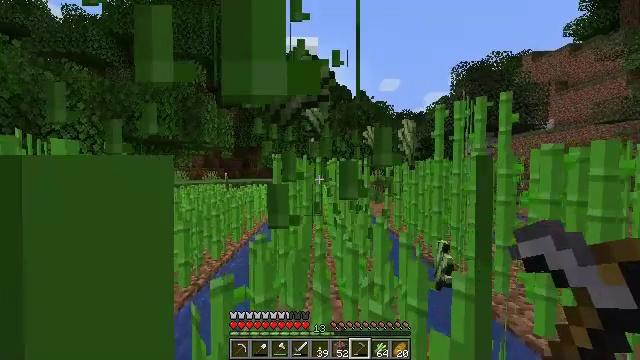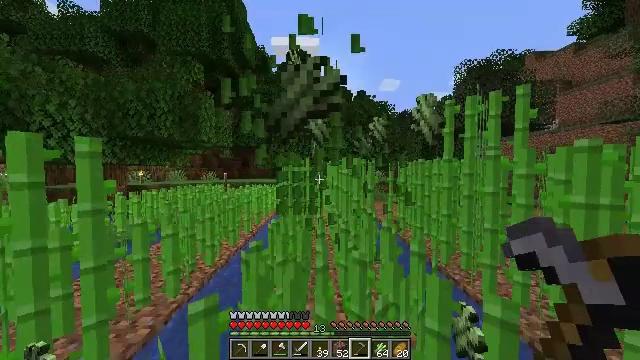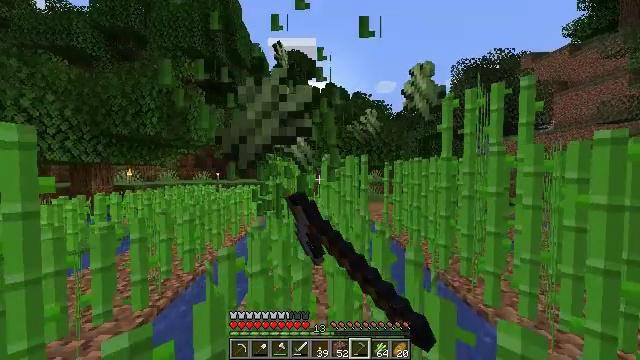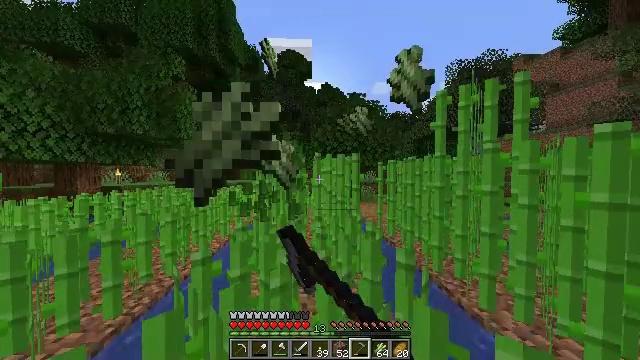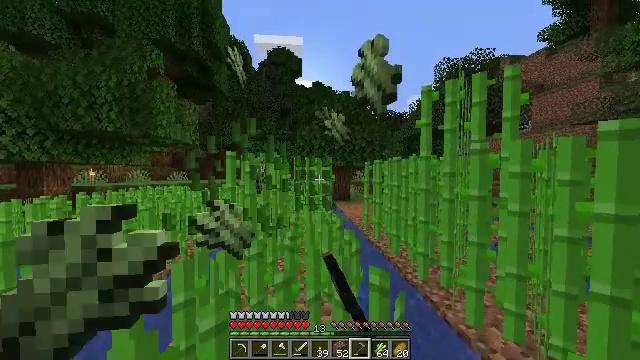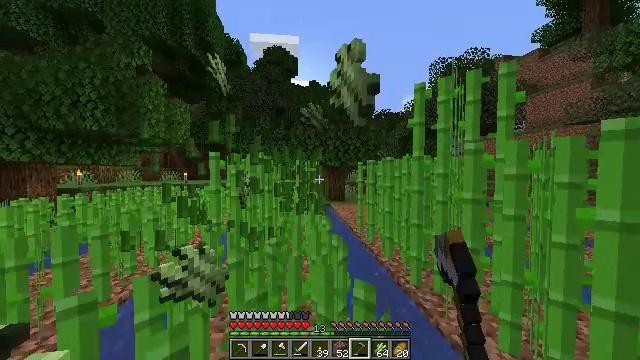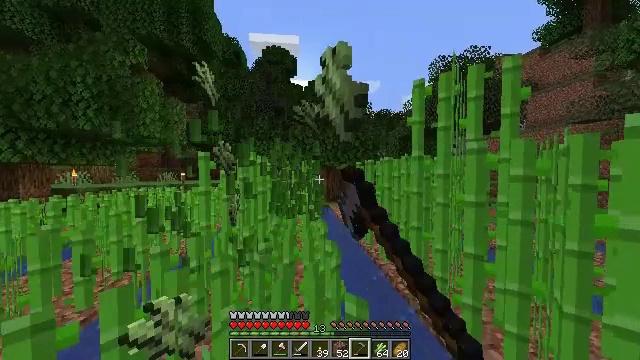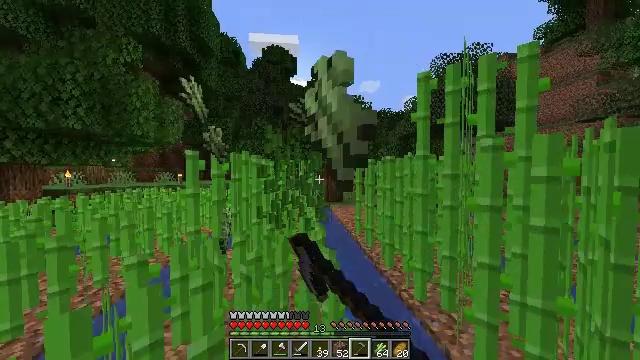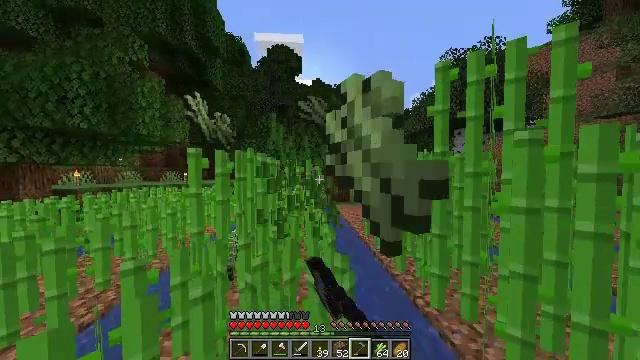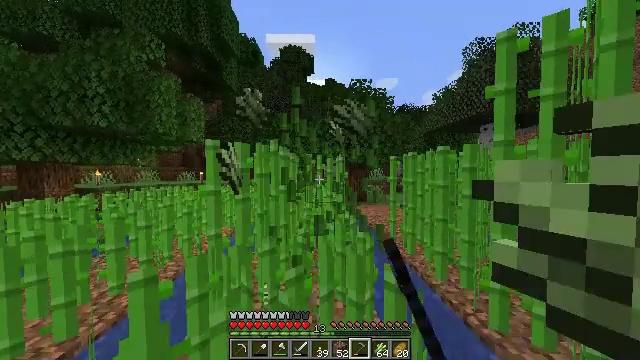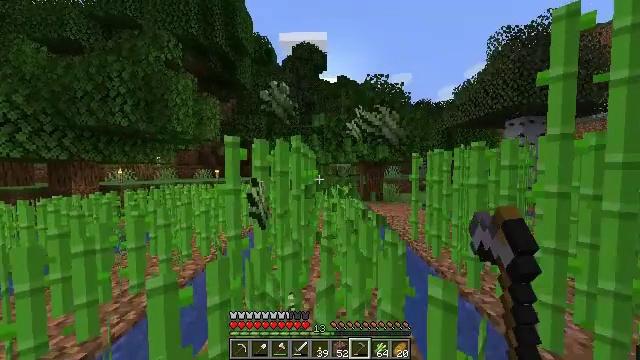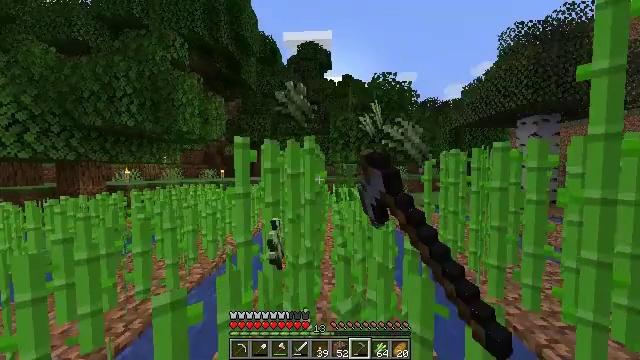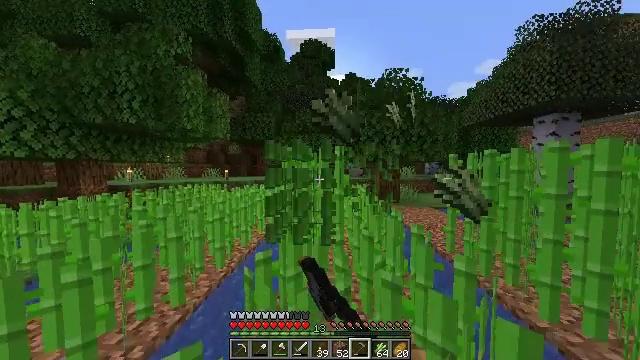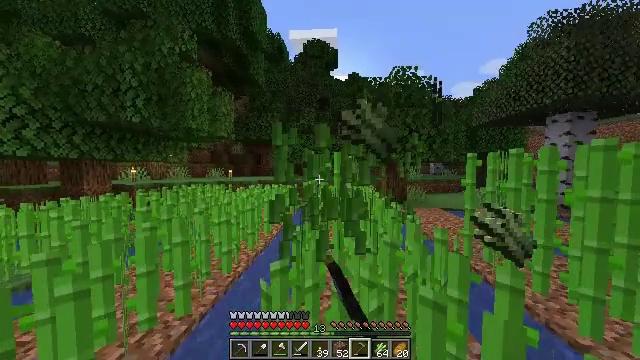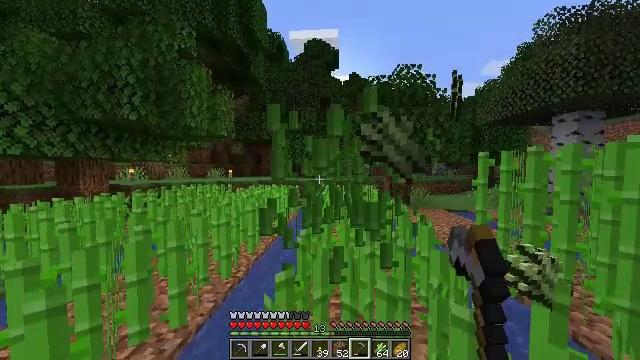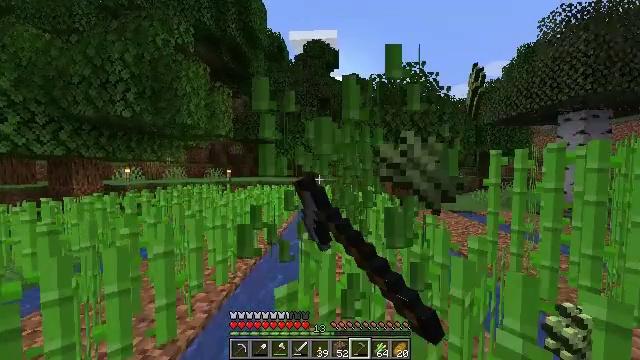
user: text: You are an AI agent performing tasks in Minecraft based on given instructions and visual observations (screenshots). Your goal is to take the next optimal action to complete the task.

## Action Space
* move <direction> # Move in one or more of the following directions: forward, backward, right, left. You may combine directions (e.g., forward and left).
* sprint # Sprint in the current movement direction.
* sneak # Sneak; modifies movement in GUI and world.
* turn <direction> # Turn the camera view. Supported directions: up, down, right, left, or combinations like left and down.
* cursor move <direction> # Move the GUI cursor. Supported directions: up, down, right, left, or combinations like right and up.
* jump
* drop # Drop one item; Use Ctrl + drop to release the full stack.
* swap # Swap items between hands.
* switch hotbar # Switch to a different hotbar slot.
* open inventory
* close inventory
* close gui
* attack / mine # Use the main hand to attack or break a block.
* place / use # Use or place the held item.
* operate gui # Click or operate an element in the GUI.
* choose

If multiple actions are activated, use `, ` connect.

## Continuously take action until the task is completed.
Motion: motion action
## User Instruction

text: Mine the sugar cane near rivers.
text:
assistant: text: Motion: move forward and move right, sprint, attack / mine
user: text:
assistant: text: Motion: move forward and move right, sprint, attack / mine
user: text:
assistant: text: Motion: move forward and move right, sprint, turn right, attack / mine
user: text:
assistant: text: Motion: move forward and move right, sprint, turn right, attack / mine
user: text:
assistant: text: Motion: move forward and move right, sprint, attack / mine
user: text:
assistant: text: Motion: move forward, sprint, attack / mine
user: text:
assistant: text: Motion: move forward and move left, sprint, attack / mine
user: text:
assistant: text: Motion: move forward and move left, sprint, turn left, attack / mine
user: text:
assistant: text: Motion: move forward and move left, sprint, turn left, attack / mine
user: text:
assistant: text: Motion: move forward and move left, sprint, turn left, attack / mine
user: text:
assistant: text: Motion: move forward and move left, sprint, turn left, attack / mine
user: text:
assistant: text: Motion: move forward and move left, sprint, attack / mine
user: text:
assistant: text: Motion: move forward and move left, sprint, attack / mine
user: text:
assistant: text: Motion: move forward, sprint, attack / mine
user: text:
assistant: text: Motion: move forward, sprint, attack / mine
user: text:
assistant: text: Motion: move forward and move right, sprint, turn right, attack / mine
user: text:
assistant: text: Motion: move forward and move right, sprint, turn right, attack / mine
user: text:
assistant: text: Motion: move forward and move right, sprint, turn right, attack / mine
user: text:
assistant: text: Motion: sprint, attack / mine